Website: macys
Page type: delivery-shipping
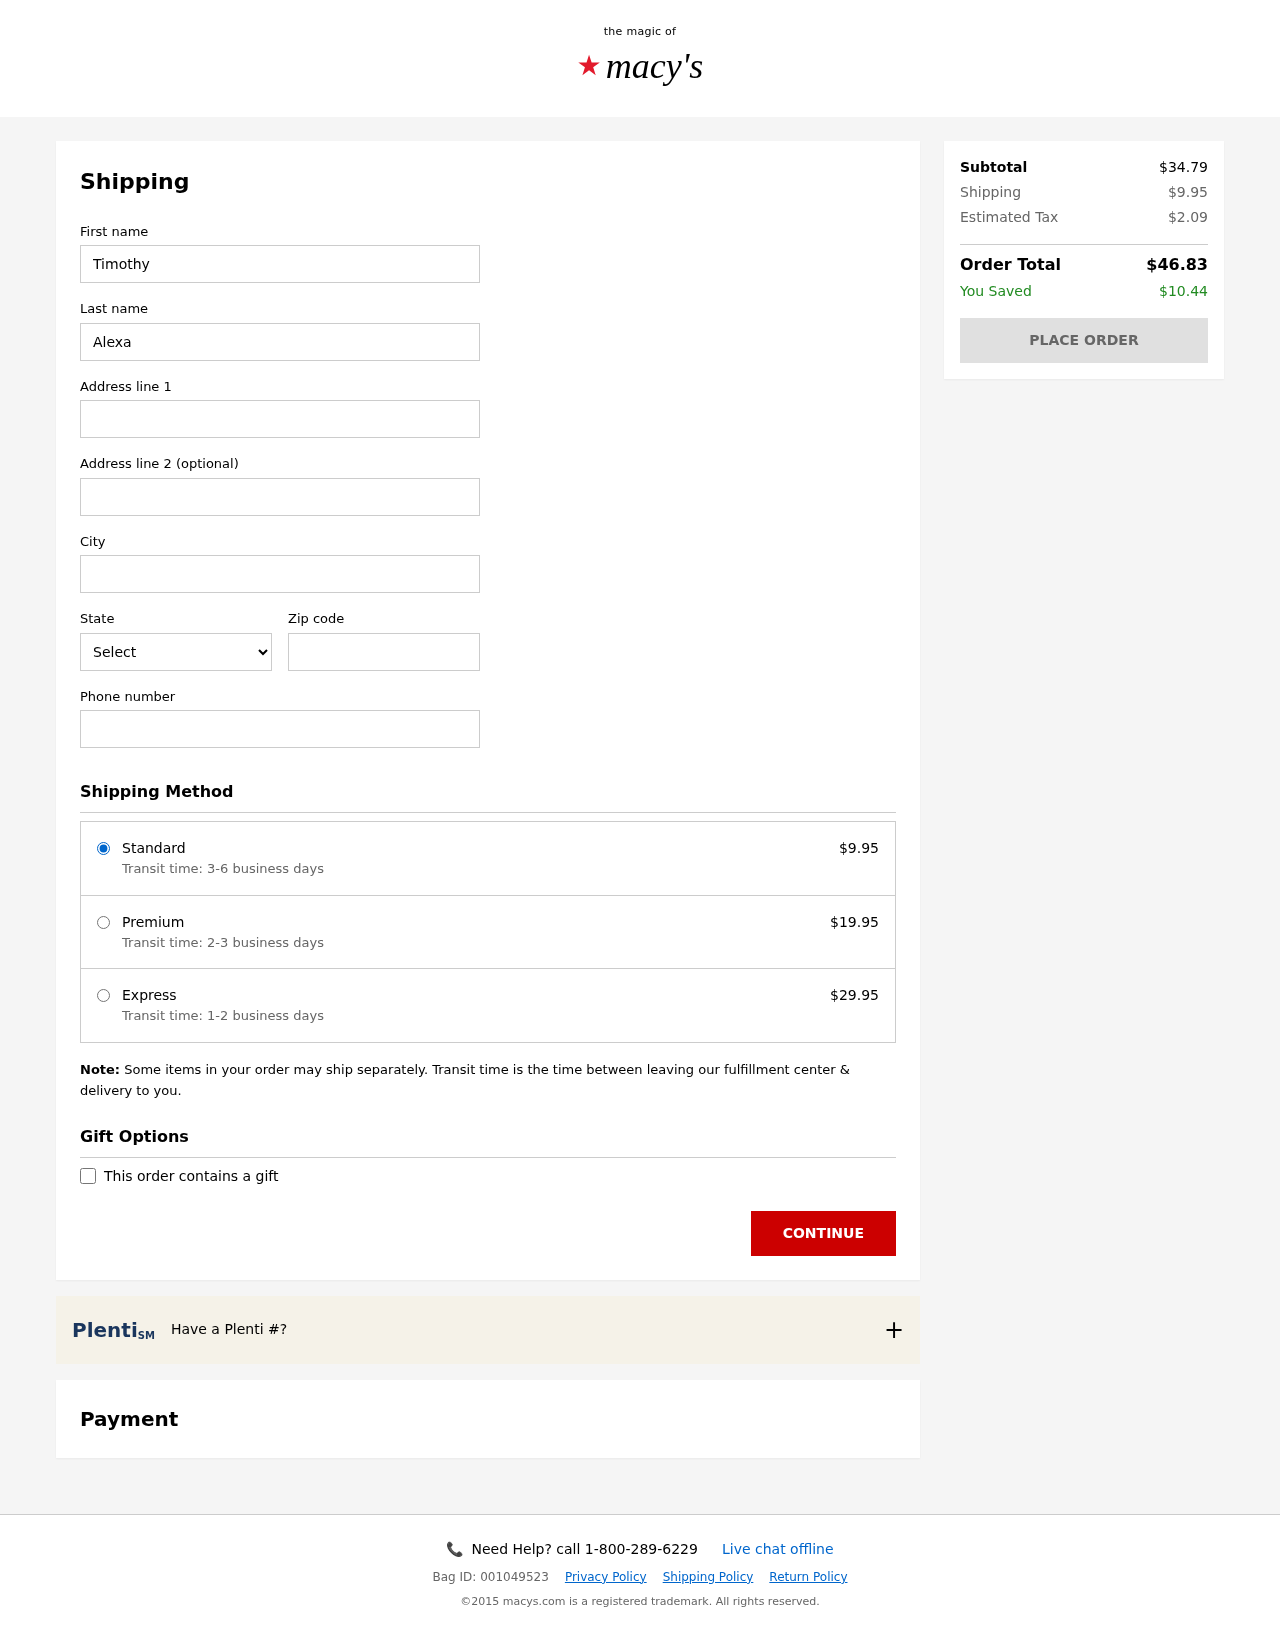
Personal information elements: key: PII_CITY
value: Danielstad
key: PII_FIRSTNAME
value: Timothy
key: PII_LASTNAME
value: Alexander
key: PII_PHONE
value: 5337580549
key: PII_POSTCODE
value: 50840
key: PII_STATE_ABBR
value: SC
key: PII_STREET
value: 75628 Julia Shoal Suite 490
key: PII_STREET2
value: Suite 569
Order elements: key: ORDER_SHIPPING_COST
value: $9.95
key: ORDER_SHIPPING_PREMIUM
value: $19.95
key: ORDER_SHIPPING_EXPRESS
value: $29.95
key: ORDER_SUBTOTAL
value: $34.79
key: ORDER_TAX
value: $2.09
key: ORDER_TOTAL
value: $46.83
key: ORDER_SAVINGS
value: $10.44